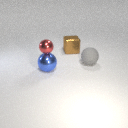
large gray rubber sphere to the right of large brown metal cube